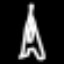
Label: The Eiffel Tower